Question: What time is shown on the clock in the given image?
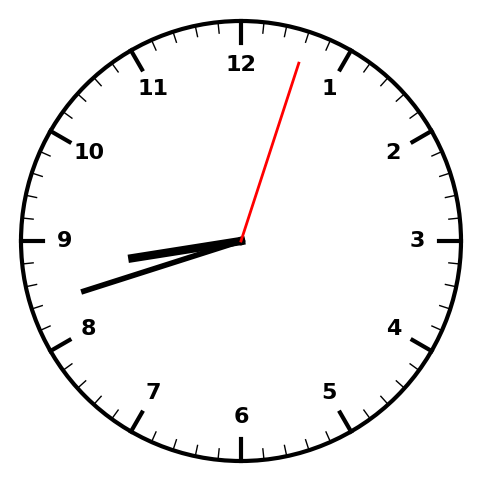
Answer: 08:42:03